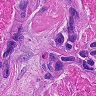
Metastatic tissue present: yes